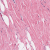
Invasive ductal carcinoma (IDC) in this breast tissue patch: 0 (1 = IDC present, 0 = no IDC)